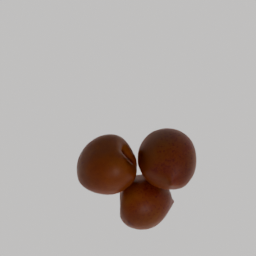
Label: nature